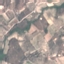
Land use / land cover class: PermanentCrop